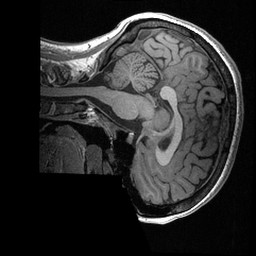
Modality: T1w
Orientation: sagittal
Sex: female
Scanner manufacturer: ge
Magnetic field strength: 3 T
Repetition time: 0.0064 s
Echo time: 0.00281 s